Question: This is the expression:
'''
WITH
MEMBER [Date].[Calendar].[LastDate] AS
Tail(
nonempty(
[Date].[Calendar].MEMBERS,
[Measures].[Internet Sales Amount]
)
).Item(0)
MEMBER [Measures].[MeasureX] AS
[Date].[Calendar].[LastDate].member_value
SELECT
{
[Measures].[MeasureX]
} ON COLUMNS
FROM [Adventure Works];
'''
The result is this:

How do I configure this so 'MeasureX' returns the last date in the '[Date].[Calendar]' dimension?
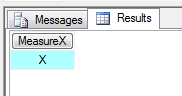
Answer: The formula of a calculated member cannot return a member; you could use an icCube <URL>.
Hope that helps.